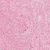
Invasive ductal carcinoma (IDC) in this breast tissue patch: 0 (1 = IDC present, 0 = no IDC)